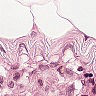
Metastatic tissue present: no